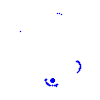
Particle: pion